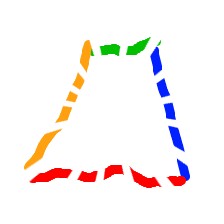
Shape: trapezoid